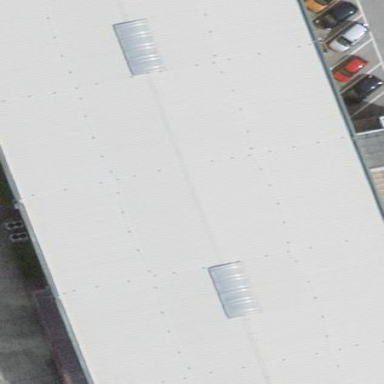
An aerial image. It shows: Industrial building.